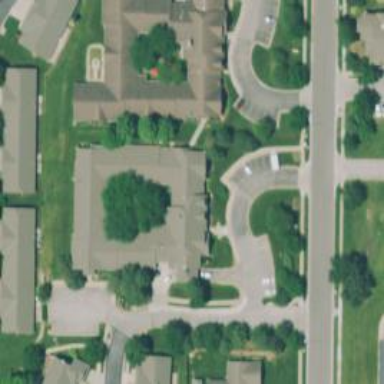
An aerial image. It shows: Nursing home.